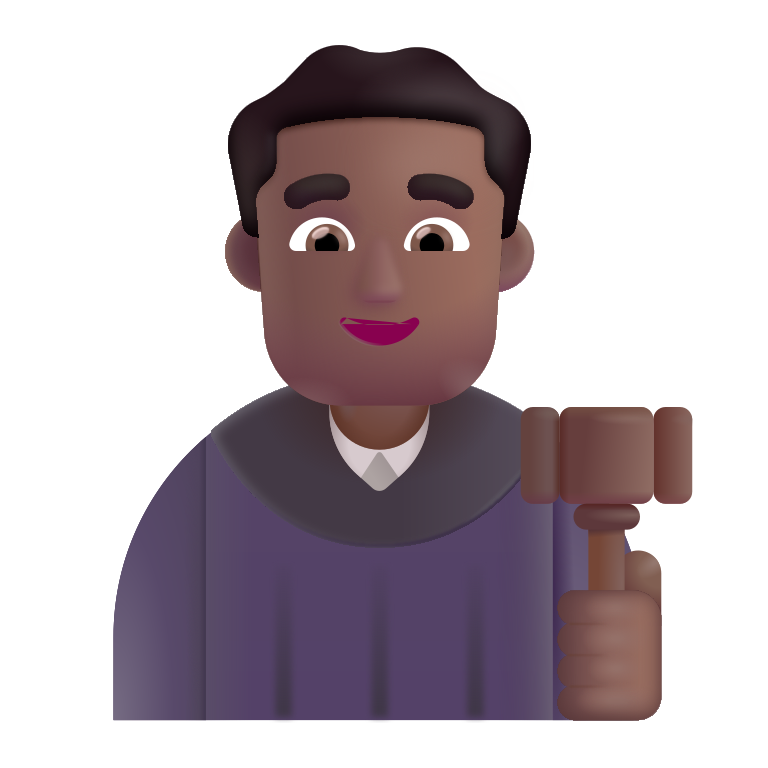
man judge color  dark